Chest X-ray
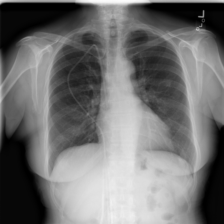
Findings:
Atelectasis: negative
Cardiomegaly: negative
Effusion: negative
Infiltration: negative
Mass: negative
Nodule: negative
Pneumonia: negative
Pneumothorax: negative
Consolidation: negative
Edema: negative
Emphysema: negative
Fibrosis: negative
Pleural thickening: negative
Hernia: negative